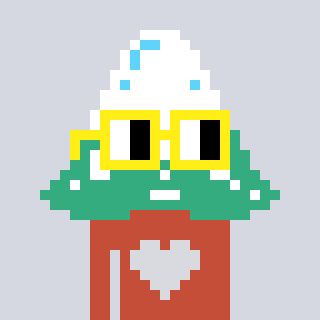
a pixel art character with square yellow glasses, a snowy mountain-shaped head and a rust-colored body on a cool background